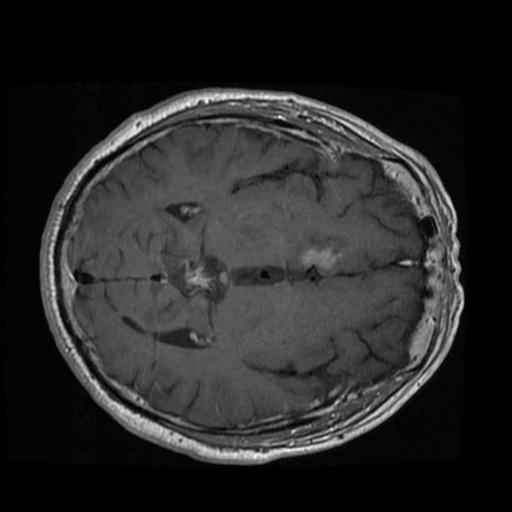
Label: brain_tumor